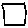
Label: square